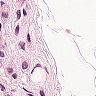
Metastatic tissue present: yes